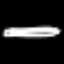
Label: pencil